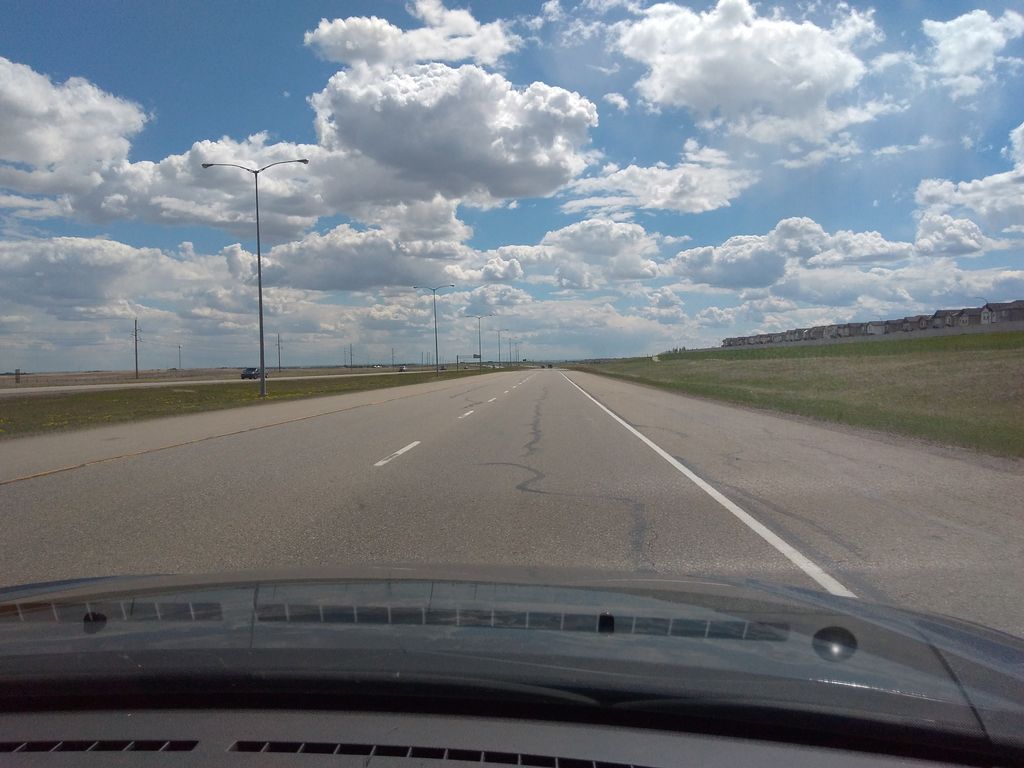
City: calgary